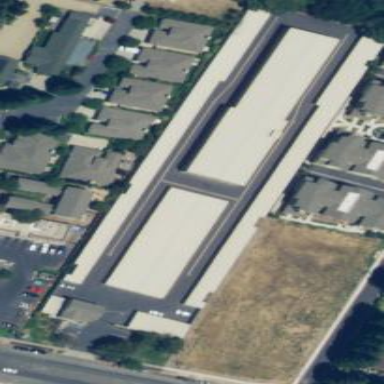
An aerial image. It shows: Storage rental shop.